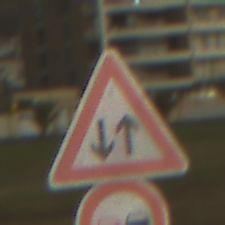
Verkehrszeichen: Gegenverkehr
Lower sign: Ueberholverbot
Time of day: MorningAfternoon
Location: Outdoor (Suburban)
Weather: PartlyCloudy
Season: NotSpecified
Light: Natural